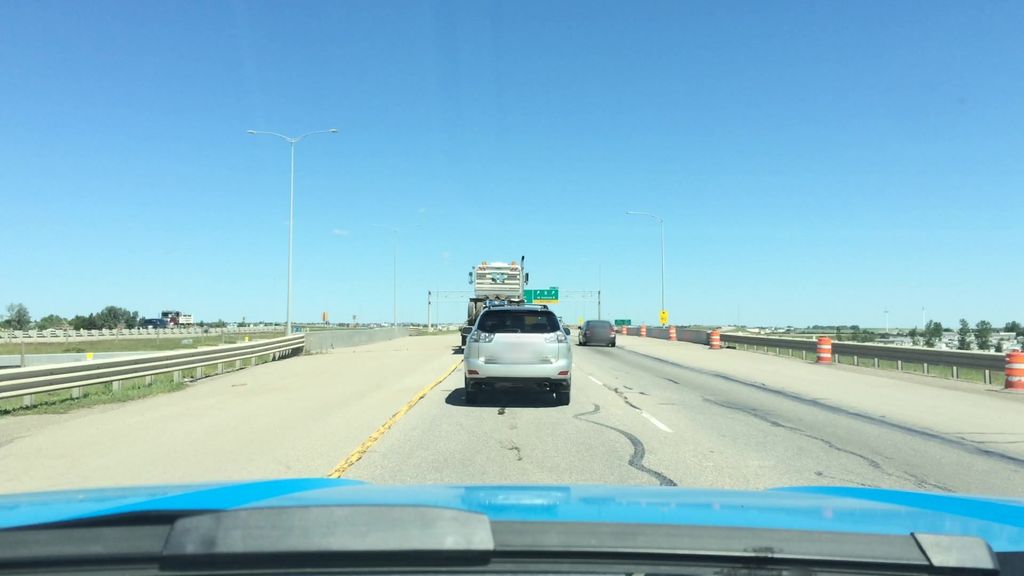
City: calgary